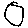
Label: circle